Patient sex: M
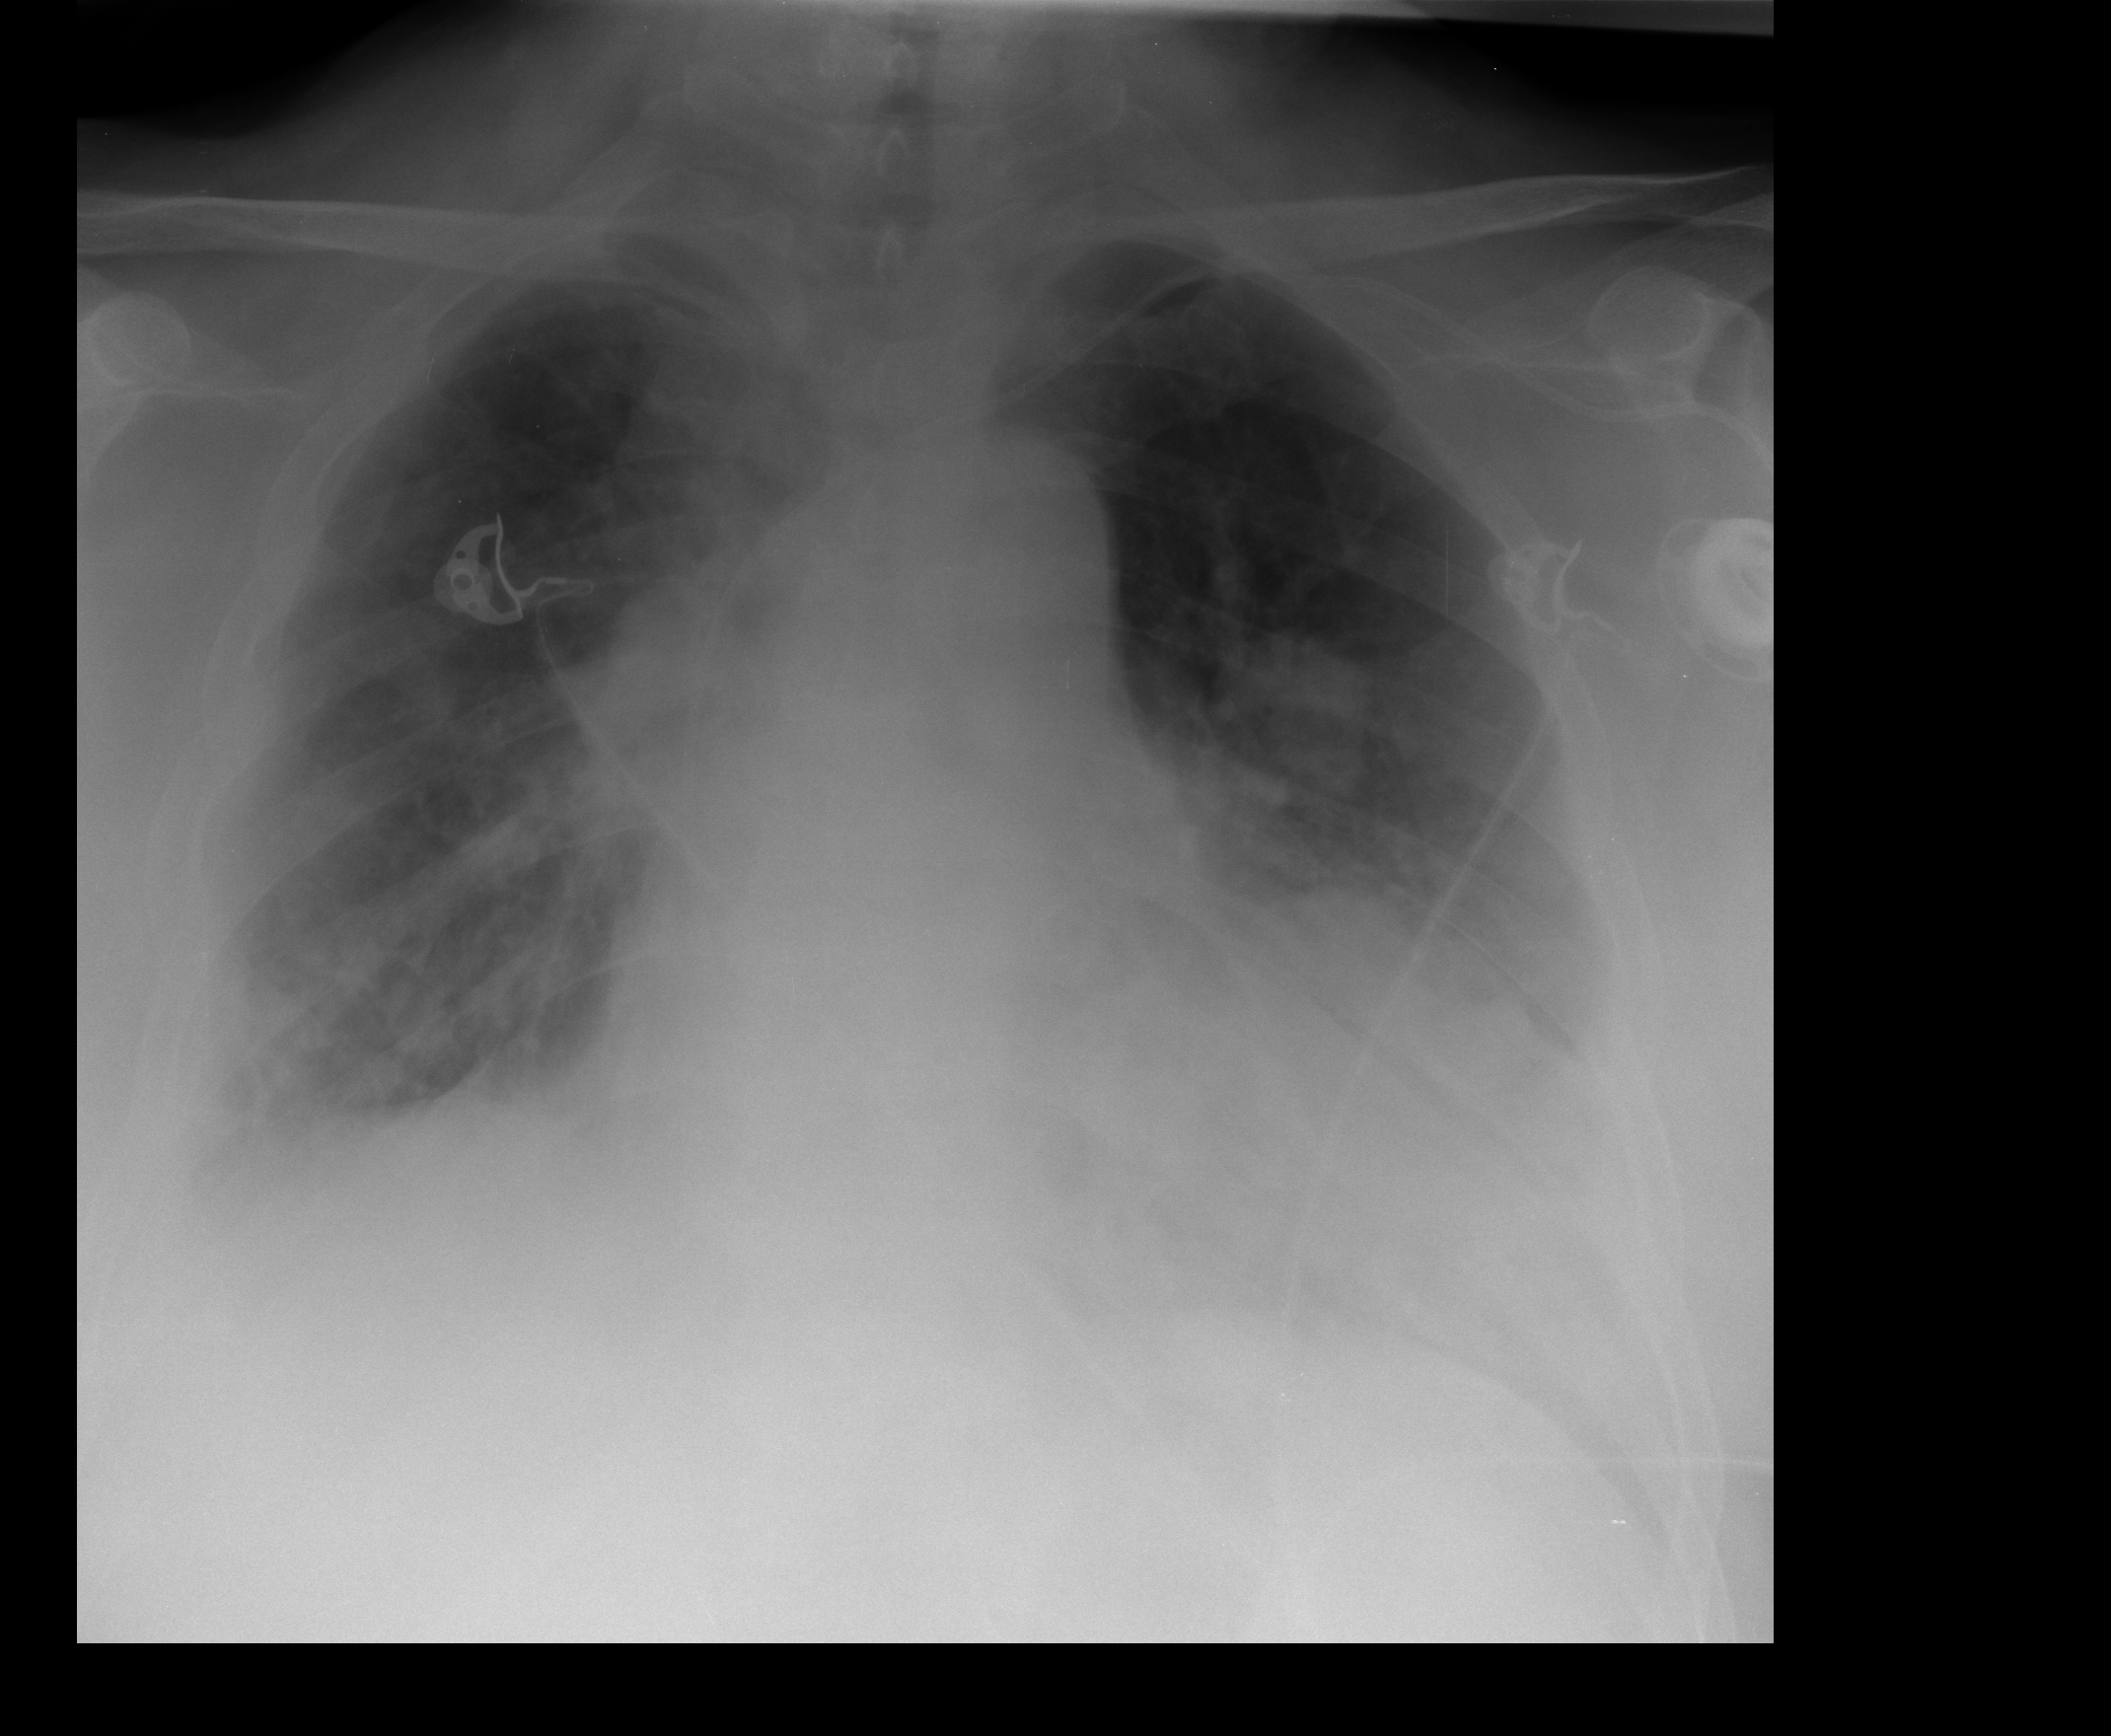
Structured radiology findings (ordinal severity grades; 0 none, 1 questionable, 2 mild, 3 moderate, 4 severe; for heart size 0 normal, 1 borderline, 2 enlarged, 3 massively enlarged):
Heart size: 2
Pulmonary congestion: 2
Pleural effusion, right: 2
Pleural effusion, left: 2
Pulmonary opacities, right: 2
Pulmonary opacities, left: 3
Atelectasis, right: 3
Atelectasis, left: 3